Question: Apache2 (CKAN) + TOMCAT6 + Mod Proxy Problems
Hello,
I have a server running CKAN over Apache2, this server also have a tomcat6 hosting some HTML pages. Apache is running in 8080 and Tomcat in 8081. Nginx is used to make Apache accessible through port 80.
I have a web in the tomcat served in
'''
http://195.57.27.91:8081/arboles
'''
I would like to make this web accessible through the port 80 so I use Mod Proxy from Apache2 to make a internal proxy that redirects the incoming request asking for /arboles to port 8081. This has been done by using http.conf like this:
'''
LoadModule proxy_module /usr/lib/apache2/modules/mod_proxy.so
LoadModule proxy_http_module /usr/lib/apache2/modules/mod_proxy_http.so
ProxyRequests Off
ProxyPreserveHost On
<Proxy *>
Order deny,allow
Allow from all
</Proxy>
ProxyPass /arboles http://195.57.27.91:8081/arboles/
ProxyPassReverse /arboles http://195.57.27.91:8081/arboles/
'''
In do know this Proxy is working because I have tried it in another server with another domain successfully.
PROBLEM:
When I try to resolve the URI:
'''
http://195.57.25.27/arboles
'''
It doesn't load the page. All I get is 504 Gateway Error Time-out.

I have checked the Apache2 logs and there is no track of error or misconfiguration, I don't know what else to try. Any ideas?
EDIT: I forgot to mention nginx log:
'''
2014/01/31 10:39:28 [error] 13921#0: *321 upstream timed out (110: Connection timed out) while reading response header from upstream, client: 158.49.219.193, server: , request: "GET /arboles/ HTTP/1.1", upstream: "http://127.0.0.1:8080/arboles/", host: "opendata.caceres.es"
'''
Note: opendata.caceres.es is the domain name for the server.
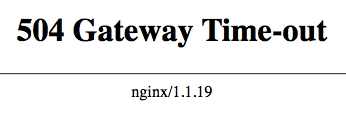
Answer: Ok, finally I have solved the problem (props to Ross Jones for pointing out the idea).
Basically what I have done is redirect the URIS that have /arboles in their path to port 8081 by using nginx instead of Apache2. To do that I've modified my sites-enabled in /etc/nginx (I also could have add another site) to add the following redirection:
'''
location /arboles {
proxy_pass http://127.0.0.1:8081/arboles/;
proxy_set_header Host $host;
proxy_cache_key $host$scheme$proxy_host$request_uri;
}
'''
Hope this can be interesting for somebody in the future.
NOTE: if you don't have conf files in sites-enabled & sites-available you can make this changes in the conf.nginx file.
Jesus.